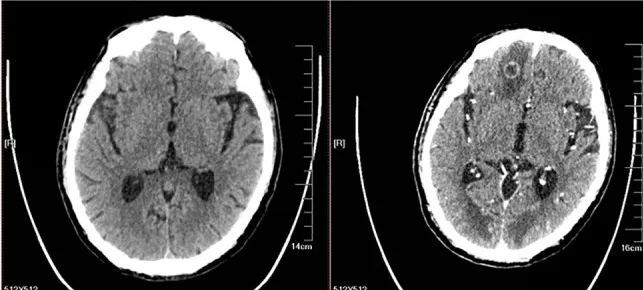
Brain masses observed by brain computed tomography before and after treatment.
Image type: radiology (ct)